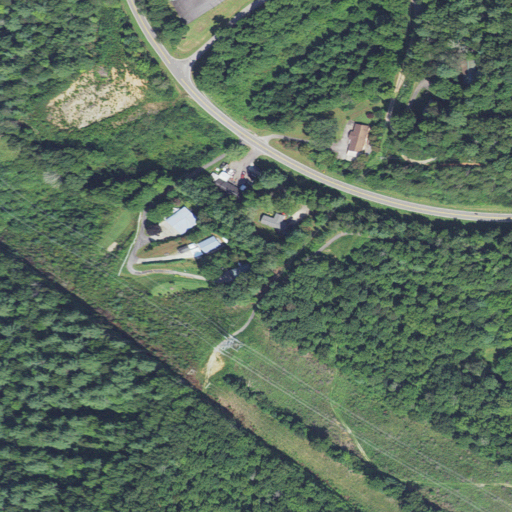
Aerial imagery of gap in North Carolina named Highland Gap containing deciduous forest, mixed forest, open development, low intensity development, grassland, medium intensity development, and evergreen forest